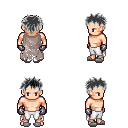
a pixel art fantasy rpg character, male body template, human, light skin, gray tattered cape, white pants, gray bedhead hairstyle, metal gloves, white slippers, four views (front, back, left, right), 2x2 character sprite sheet, small pixel art, hard edges, no anti-aliasing